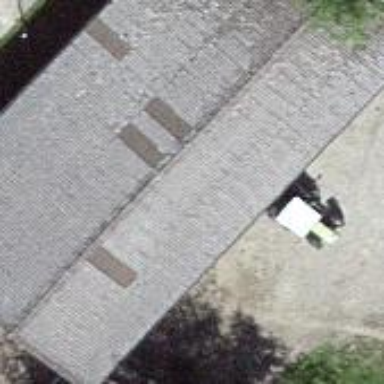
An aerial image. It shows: Barn.